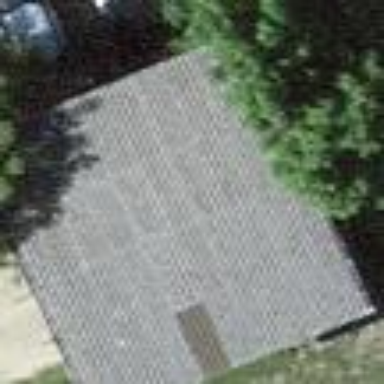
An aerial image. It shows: Garage building.